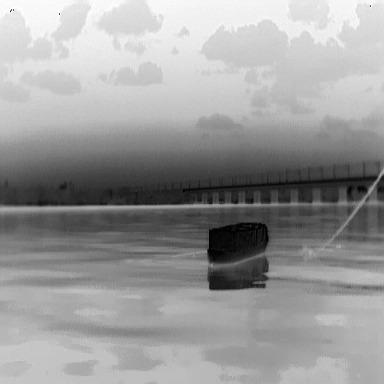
There is a fishing_boat in the infrared image.